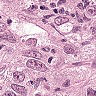
Metastatic tissue present: yes